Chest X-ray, PA view. Patient: 31 years old, sex F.
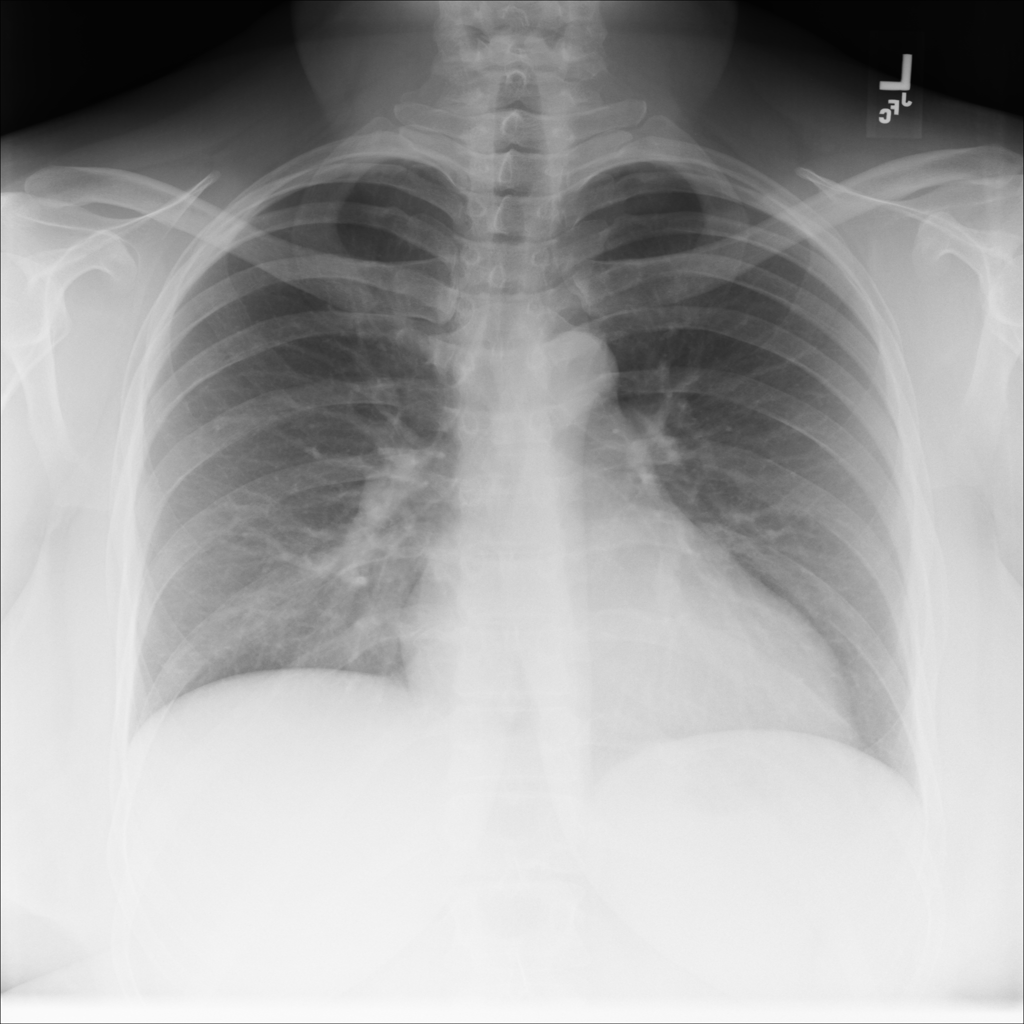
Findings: No Finding